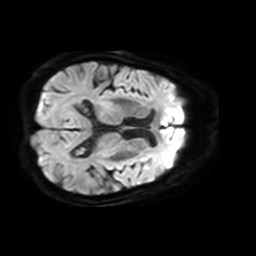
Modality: TRACE
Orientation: axial
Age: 80
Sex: male
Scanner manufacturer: philips
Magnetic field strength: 3 T
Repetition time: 3.076 s
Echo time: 0.076 s